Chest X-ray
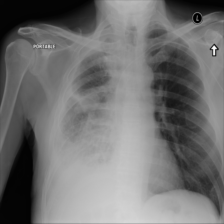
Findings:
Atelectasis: negative
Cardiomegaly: negative
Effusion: negative
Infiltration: negative
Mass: negative
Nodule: negative
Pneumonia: negative
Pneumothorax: negative
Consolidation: negative
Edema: negative
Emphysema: negative
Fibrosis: negative
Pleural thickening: negative
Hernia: negative